Question: I have an 'NSScrollView' and its document view is an 'NSView' subview titled MasterPage. On MasterPage I have a bunch (depending on user input) of subviews (from a class called Page).They are laid out in a grid format. I'm trying to capture the 'NSPoint' of the mouse click on MasterPage. It works where there are no subviews but if the point clicked is within the area of a subview then the superview does not register it. Is there a way to do this? I hope that makes sense.
The red area registers a mouse click in the superview's .m file. The four subviews do not.

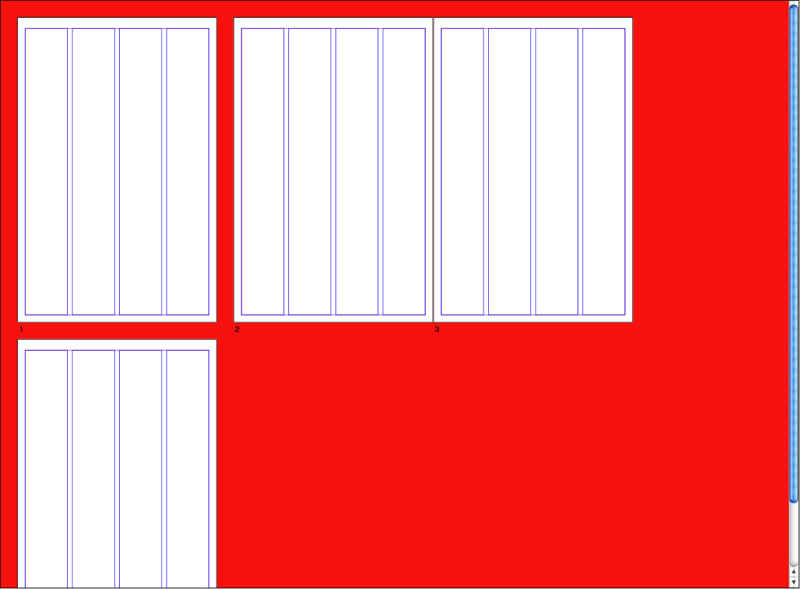
Answer: In your 'MasterPage' class, you could override 'NSView's' <URL>.
In this example project, <URL>, you can watch the logging calls to see what 'NSView' receives the events. If you hold down the Alt/Option key and click, the white view will override '-hitTest:' and return itself, preventing the gray views from receiving the event.